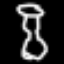
Label: hourglass